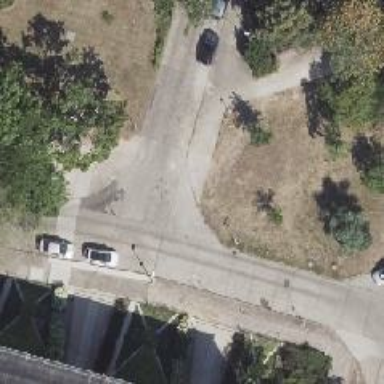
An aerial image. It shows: Residential road with concrete surface. There is parallel on-street parking on the right lane and concrete sidewalk on the right side.